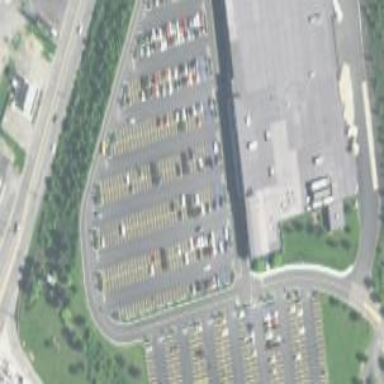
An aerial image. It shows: Parking area with surface.